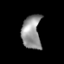
Tissue: lung
Cell type: Fibroblasts
Senescence score: 0.5512
Nuclear area (px): 623
Mean DAPI intensity: 146.714